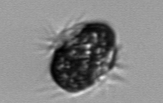
Label: Mesodinium